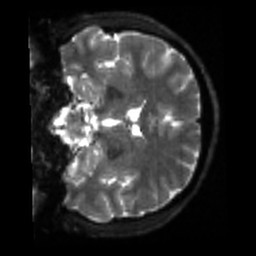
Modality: sbref
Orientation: coronal
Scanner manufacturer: siemens
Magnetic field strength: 3 T
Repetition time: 4 s
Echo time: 0.0594 s